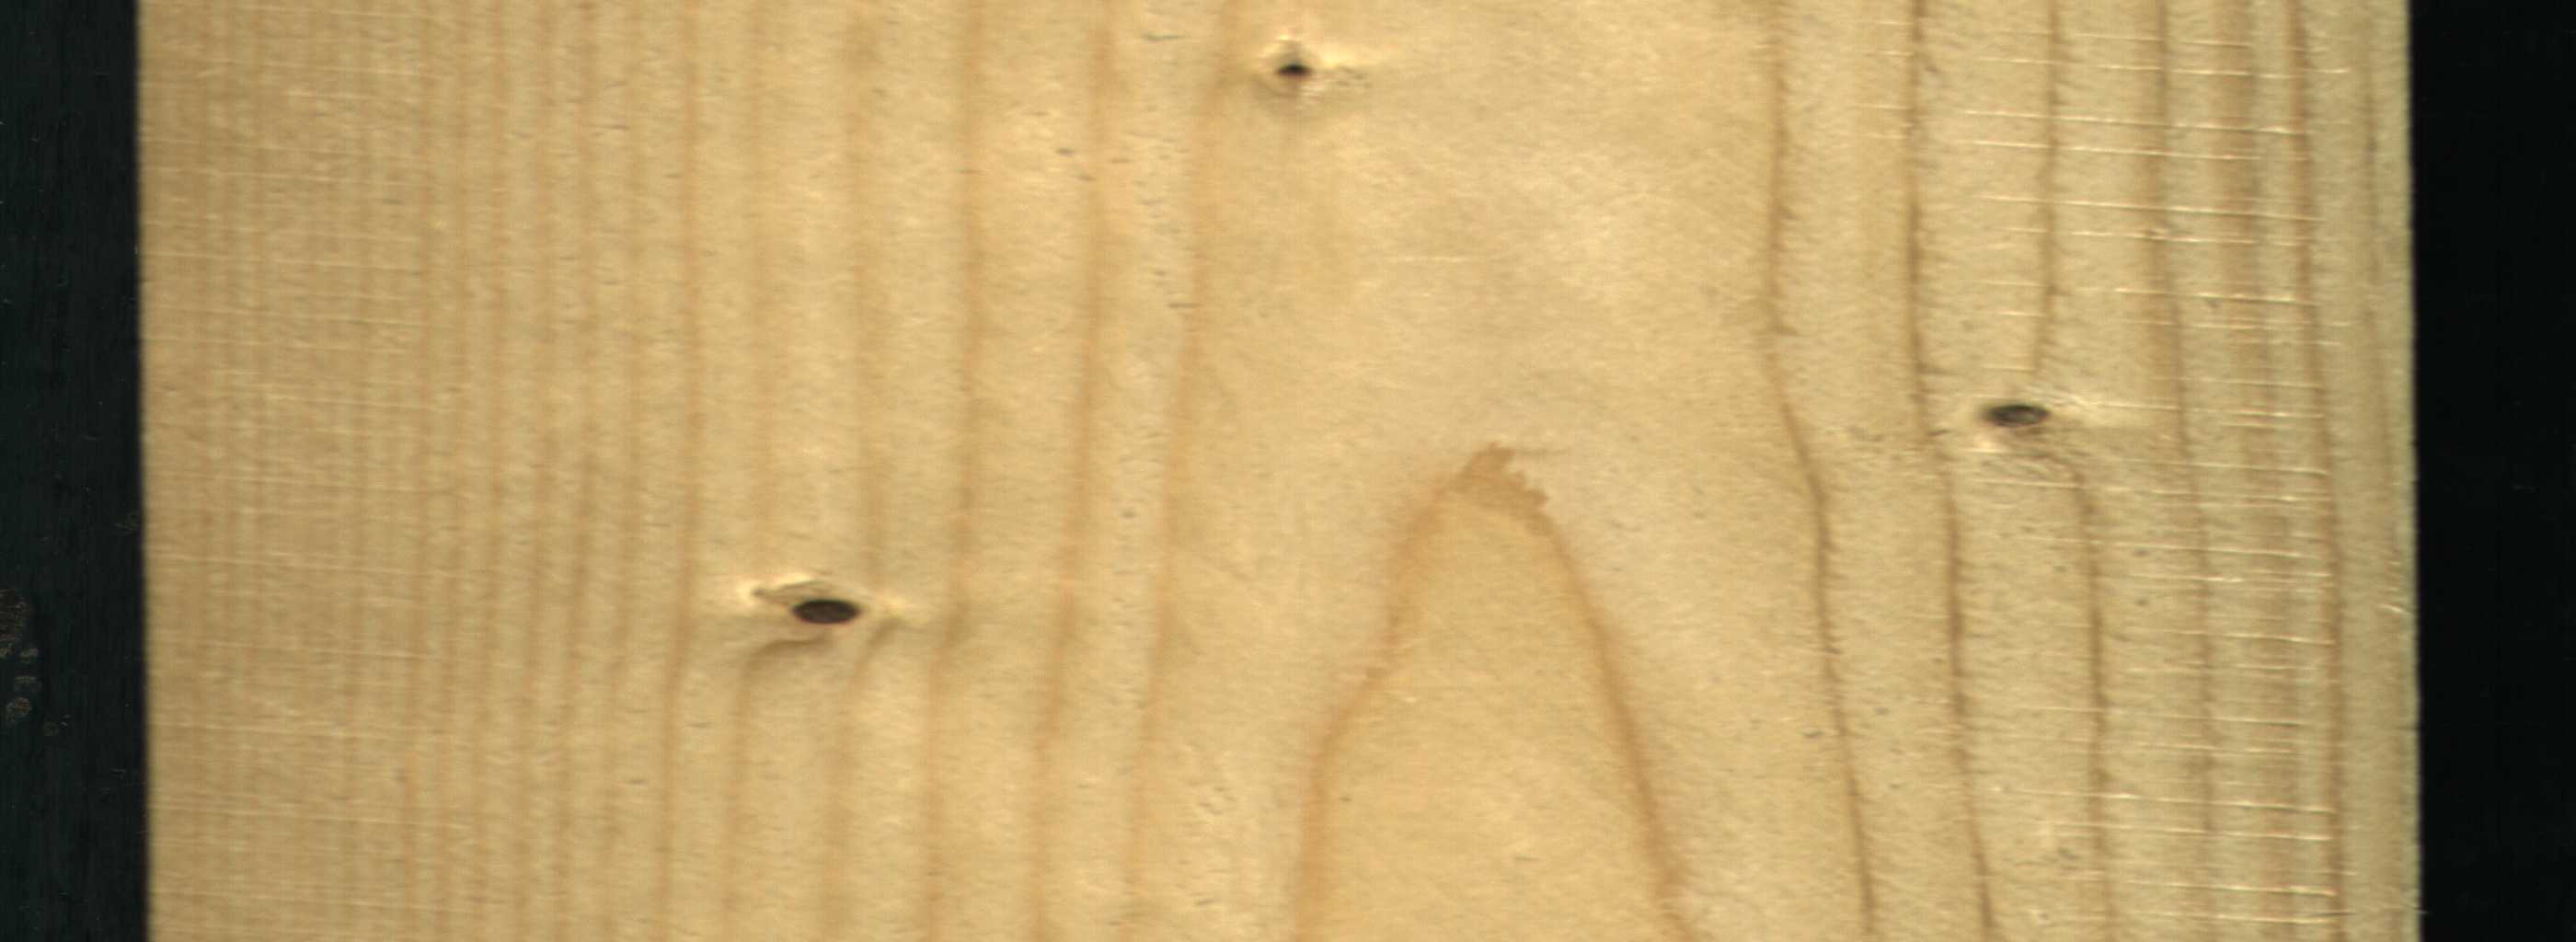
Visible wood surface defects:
Dead_Knot
Dead_Knot
Live_Knot